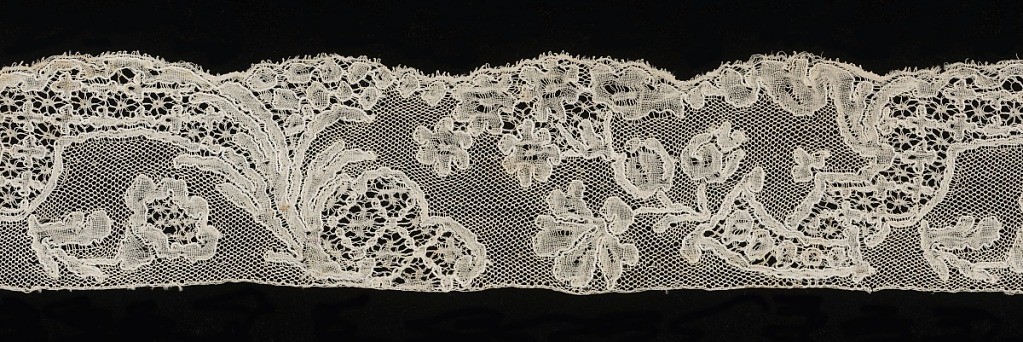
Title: Border
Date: mid-18th century
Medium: linen Technique: bobbin lace, Mechlin style
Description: Border with a floral garland intertwined by ribbons.